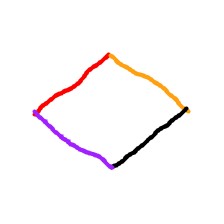
Shape: rhombus